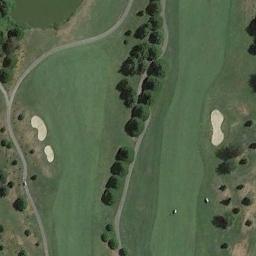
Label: golf_course